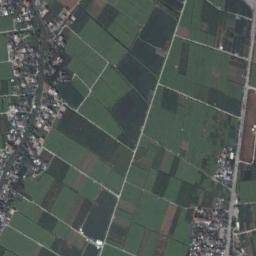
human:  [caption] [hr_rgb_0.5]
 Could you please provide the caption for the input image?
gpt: There are many buildings of different shapes in rectangular farmlands .

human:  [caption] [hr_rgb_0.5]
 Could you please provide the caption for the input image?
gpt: Some green rectangular farmlands of different sizes are surrounded by residential areas .

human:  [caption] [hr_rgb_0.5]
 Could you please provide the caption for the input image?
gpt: Many densely and neatly arranged dark green, light green and brown mixed rectangular farmlands of different sizes, Surrounded by villages .

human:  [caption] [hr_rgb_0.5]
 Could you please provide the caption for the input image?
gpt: The rectangular farmland is next to some houses .

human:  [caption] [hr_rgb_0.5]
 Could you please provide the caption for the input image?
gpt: There are many buildings around the green rectangular farmlands .